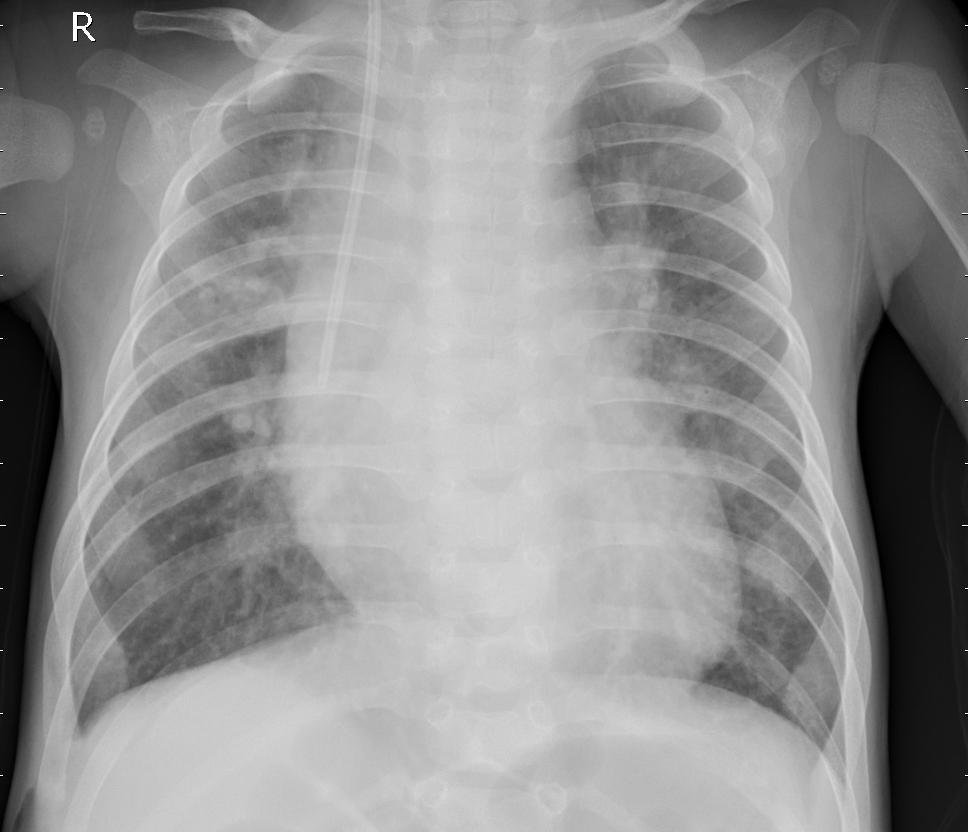
Diagnosis: PNEUMONIA